Interaction volume radius: 5 \u00c5
Interaction volume height: 20 \u00c5
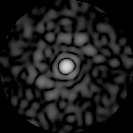
Disorder parameter: 0.8406